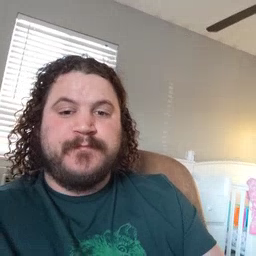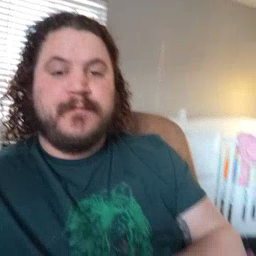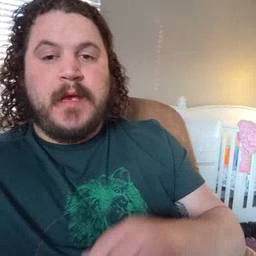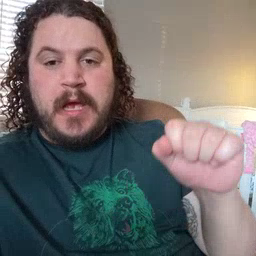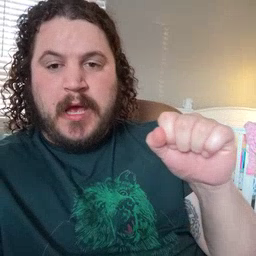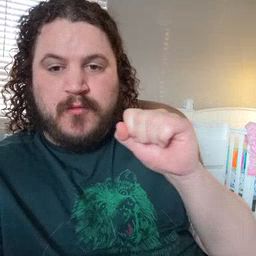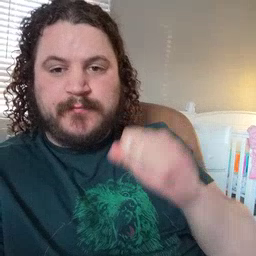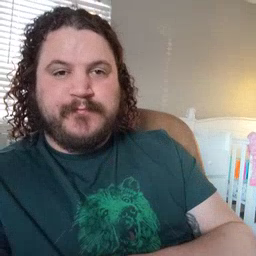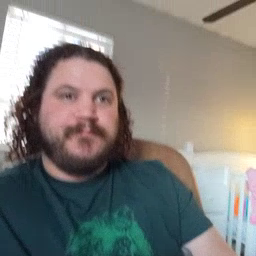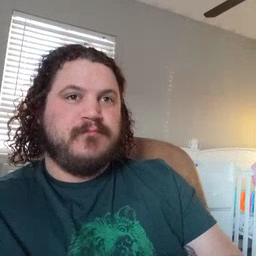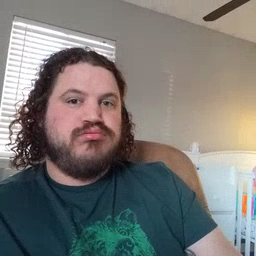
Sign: carrot